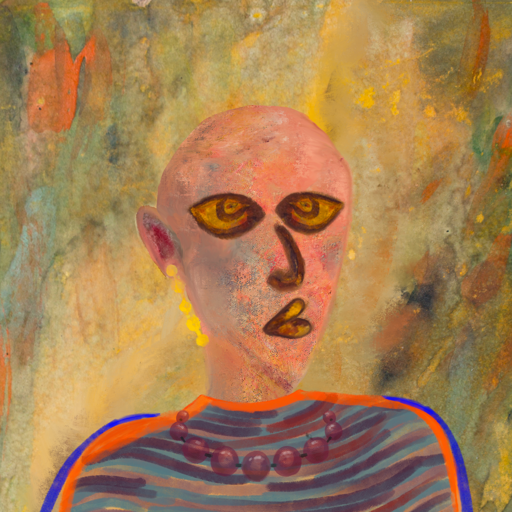
Background: Comrade, Head And Neck Side: Irani, Face Side: Comrade, Bust: Experience, Hair Side: Blank, Head Accessory: Blank, Second Necklace: Blank, Necklace: Irani_2, Baby: Blank